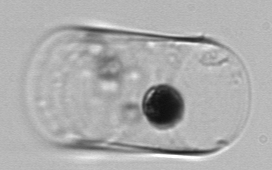
Label: Guinardia_flaccida